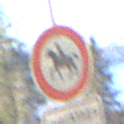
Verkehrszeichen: VerbotReiter
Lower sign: ZeitangabenMitBeschraenkungAufWochentage7
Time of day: MorningAfternoon
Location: Outdoor (Nature)
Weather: Clear
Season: Winter
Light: Natural